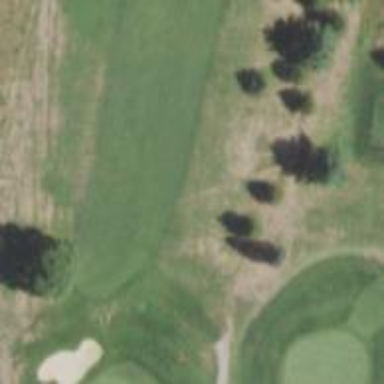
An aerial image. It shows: View of golf hole.